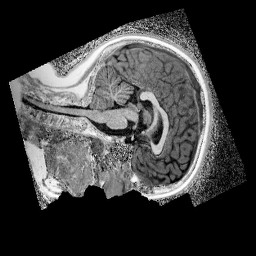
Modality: UNIT1_denoised
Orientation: sagittal
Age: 10
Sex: female
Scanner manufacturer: siemens
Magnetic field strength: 3 T
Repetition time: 4 s
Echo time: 0.00299 s